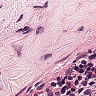
Metastatic tissue present: no